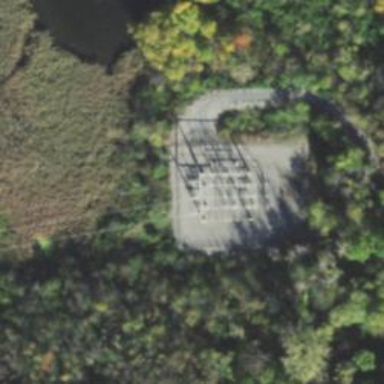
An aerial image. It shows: Substation with transition function surrounded by fence.